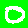
Digit: 0